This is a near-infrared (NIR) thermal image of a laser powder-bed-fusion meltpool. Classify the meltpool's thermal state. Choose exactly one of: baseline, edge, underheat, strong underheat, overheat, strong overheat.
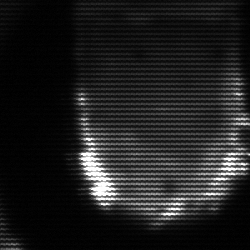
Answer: baseline